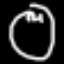
Label: clock